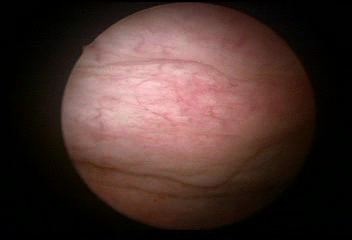
Modality: WLC
Class: Normal mucosa
Bladder cancer association: No